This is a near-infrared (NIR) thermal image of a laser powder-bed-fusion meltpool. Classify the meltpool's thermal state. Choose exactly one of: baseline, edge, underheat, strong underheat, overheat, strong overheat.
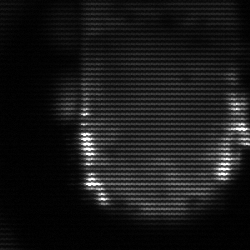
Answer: baseline